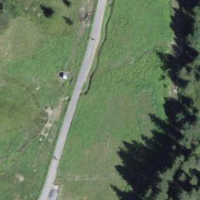
EUNIS habitat code: 23
Species observed at this site:
Petasites hybridus